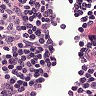
Metastatic tissue present: no